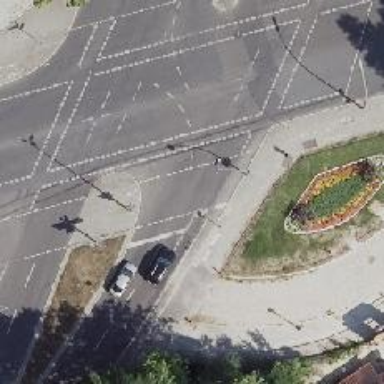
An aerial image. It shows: Asphalt footway with crossing equipped with traffic signals.